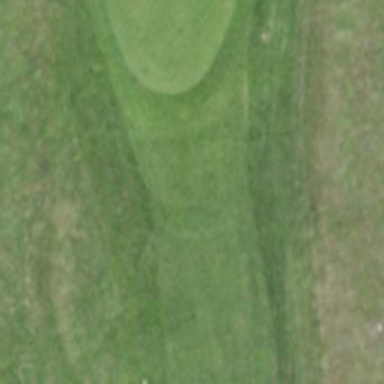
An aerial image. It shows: Grassy area designated as golf fairway.